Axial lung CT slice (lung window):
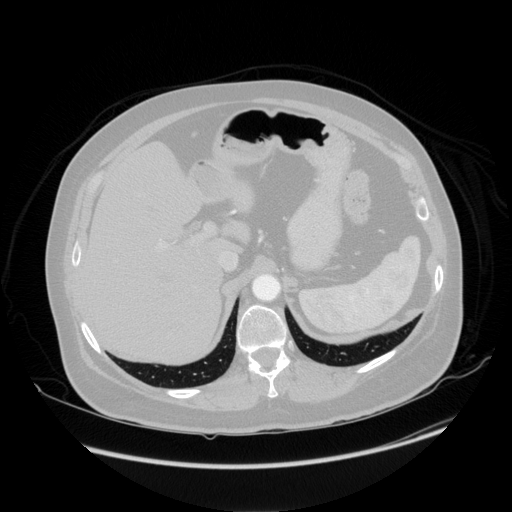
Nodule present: no